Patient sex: M
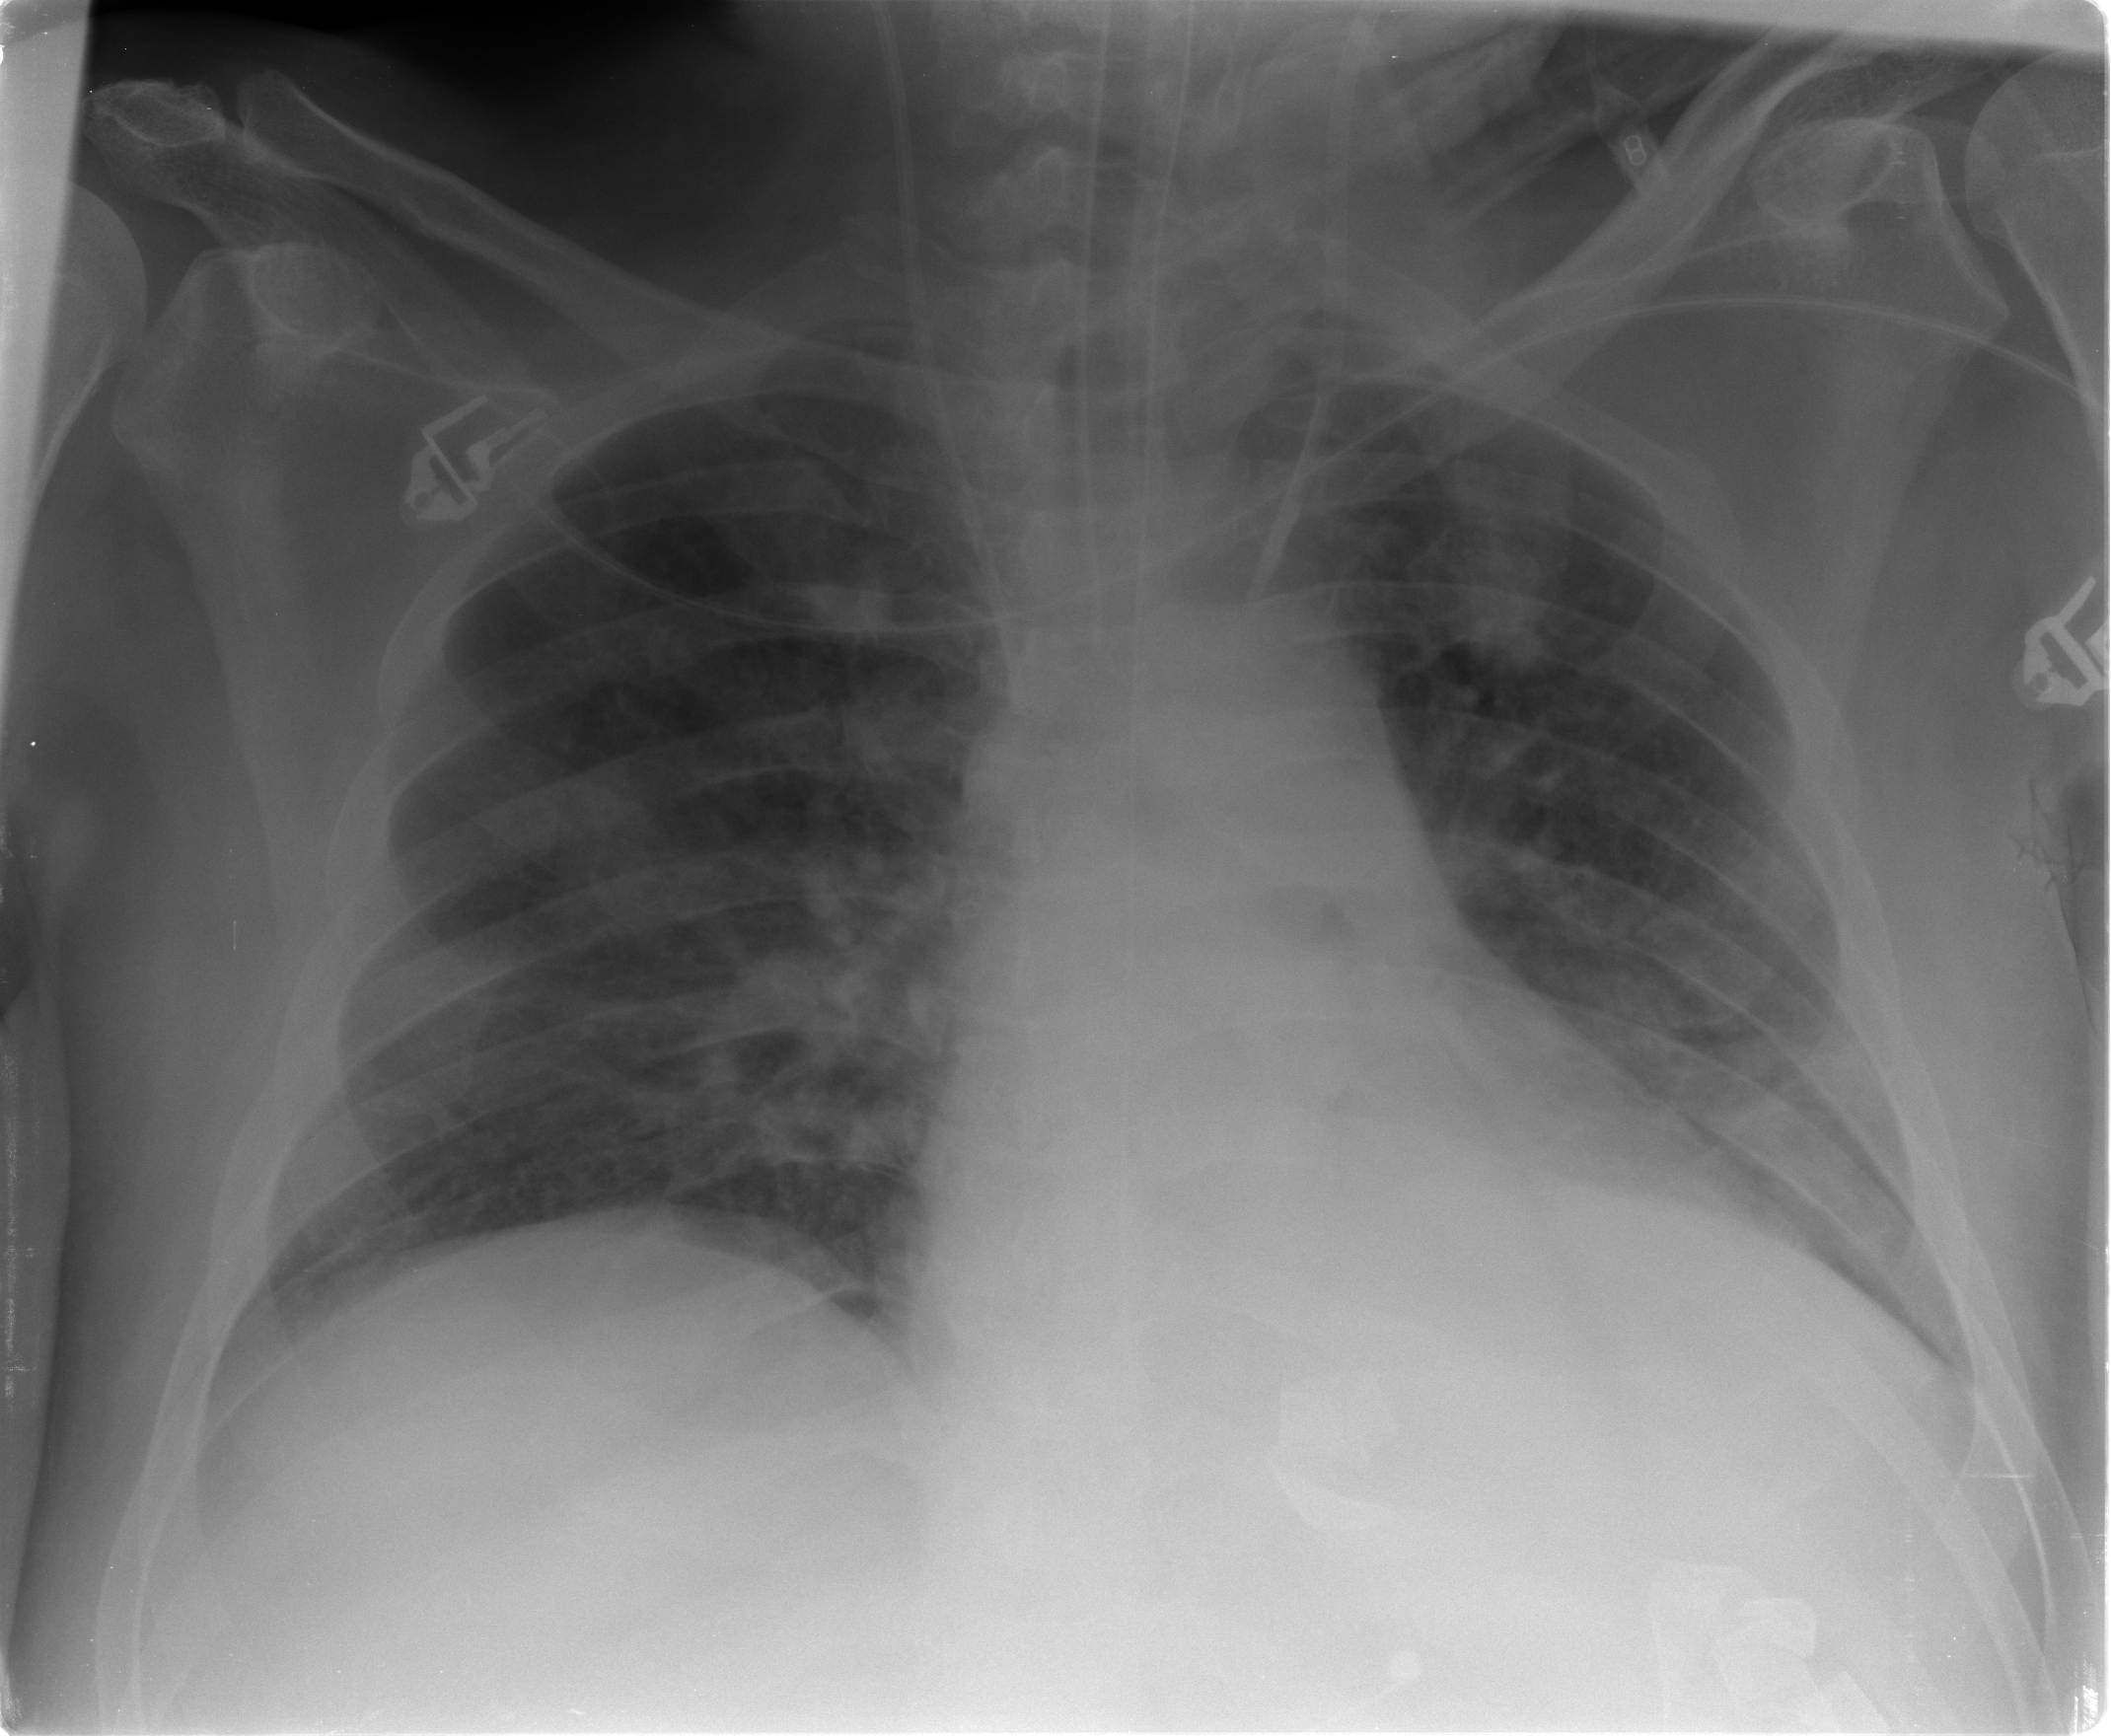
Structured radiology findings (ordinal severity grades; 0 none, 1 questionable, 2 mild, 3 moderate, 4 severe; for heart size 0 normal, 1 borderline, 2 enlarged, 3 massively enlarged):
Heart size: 0
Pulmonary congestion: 2
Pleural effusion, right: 1
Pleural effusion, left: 1
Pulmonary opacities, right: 2
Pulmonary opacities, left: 2
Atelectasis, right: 1
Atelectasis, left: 2